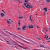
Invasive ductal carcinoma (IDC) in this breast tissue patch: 1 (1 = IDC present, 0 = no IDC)